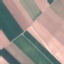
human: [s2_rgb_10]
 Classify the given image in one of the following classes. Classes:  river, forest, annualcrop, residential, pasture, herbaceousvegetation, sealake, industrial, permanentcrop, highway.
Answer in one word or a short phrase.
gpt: AnnualCrop